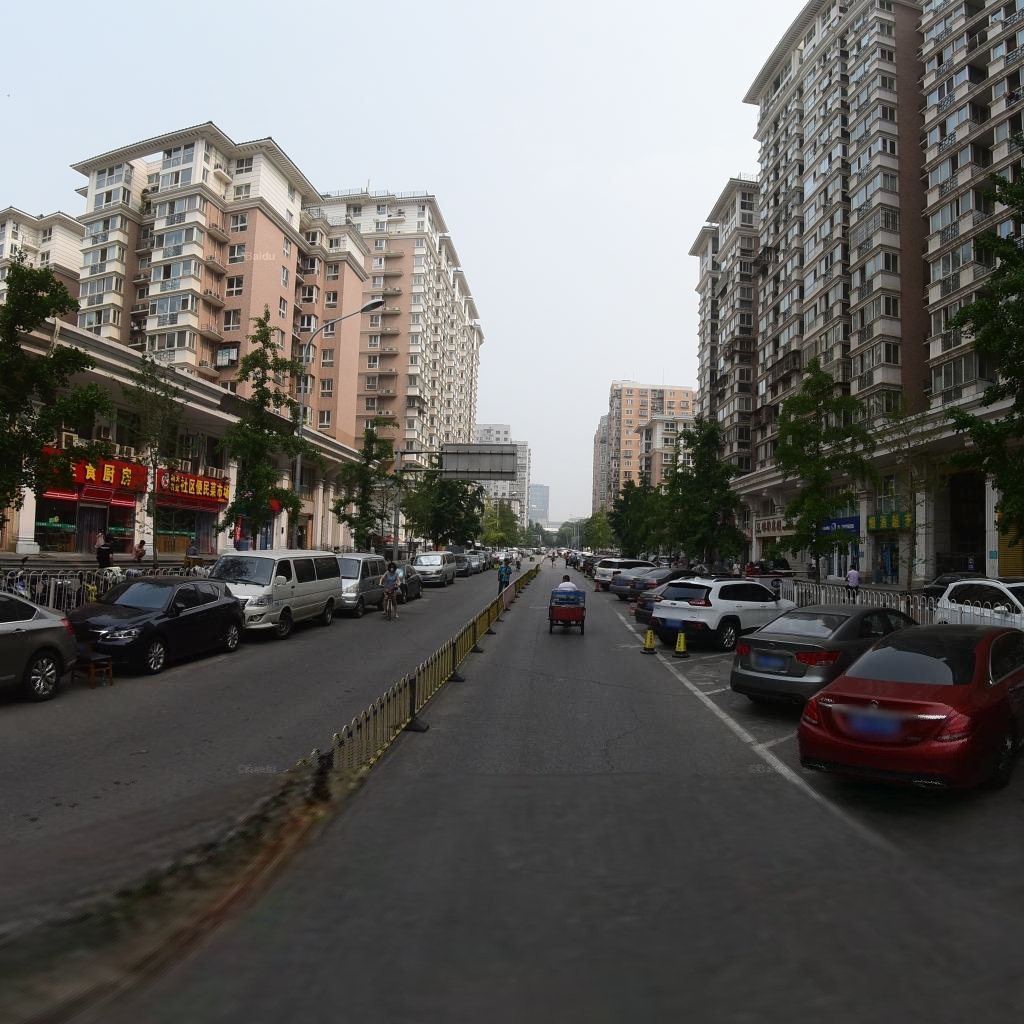
Region: Dongcheng
Road damage annotations: transverse crack, longitudinal crack